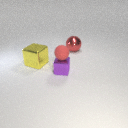
large red metal sphere to the right of small purple metal cube